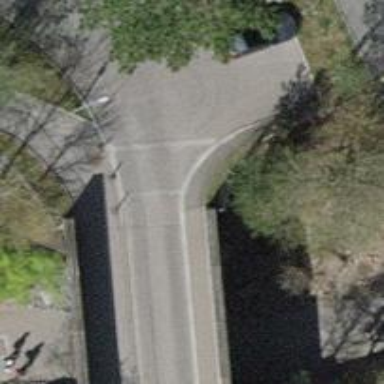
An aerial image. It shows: Residential road with asphalt surface. There is bridge over this road with sidewalks on both sides.